Question: Does anyone know if there is any way I can remove the string "Today is " that is displayed at the bottom of the MyFaces Tomahawk's popup inputCalendar?
See the following screenshot:

I don't want the string "Today is Fri, 8 Jul 2005" shown at all. Is this possible?
Thanks.
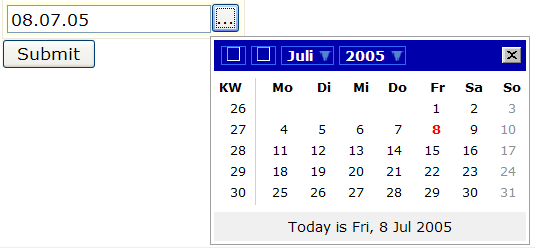
Answer: You have to set an attribute for your calendar:
'''
<t:inputCalendar id="dob"
maxlength="10"
value="#{myBackingBean.person.dateOfBirth}"
monthYearRowClass="monthYearRowClass"
weekRowClass="weekRowClass"
dayCellClass="dayCellClass"
currentDayCellClass="currentDayCellClass"
popupTodayString="HERE_GOES_EMPTY_STRING"
popupWeekString="Wk" renderAsPopup="true"
renderPopupButtonAsImage="true"
popupDateFormat="MM/dd/yyyy"
alt="Calendar" title="Calendar">
</t:inputCalendar>
'''
Second way to achive hide text is to . You need for example to find css rule for this box and then set
'''
.someCssClass div
{
display:none;
}
'''